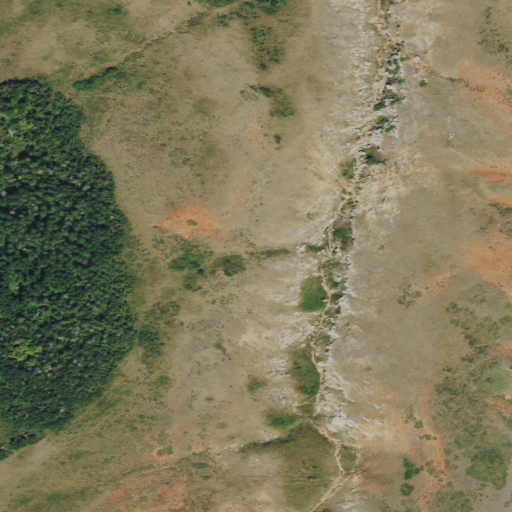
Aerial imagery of plain(s) in Montana named The Buffalo Pasture containing shrub, evergreen forest, and grassland